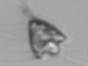
Label: Pyramimonas_longicauda